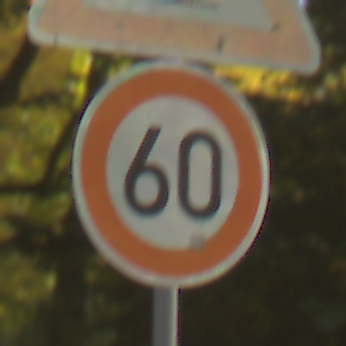
Verkehrszeichen: Geschwindigkeit60
Zusatzzeichen oben: UnzureichendesLichtraumprofil
Umgebung: Outdoor, Nature
Tageszeit: SunriseSunset
Wetter: PartlyCloudy
Licht: Natural
Jahreszeit: NotSpecified
Kontrast: HighContrast